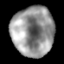
Tissue: lung
Cell type: Epithelial cells
Senescence score: 0.1849
Nuclear area (px): 2051
Mean DAPI intensity: 149.929